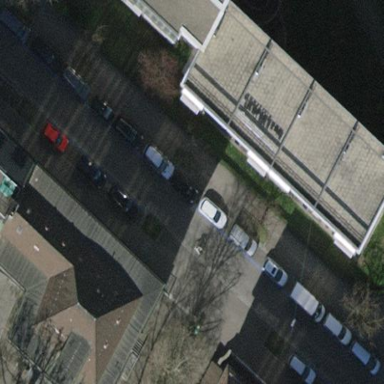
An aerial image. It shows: Parking lane designated for parking.